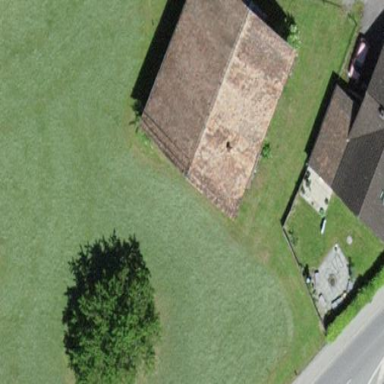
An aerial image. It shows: Stable building.